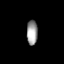
Tissue: prostate
Cell type: Myeloid cells
Senescence score: 0.8042
Nuclear area (px): 260
Mean DAPI intensity: 158.542